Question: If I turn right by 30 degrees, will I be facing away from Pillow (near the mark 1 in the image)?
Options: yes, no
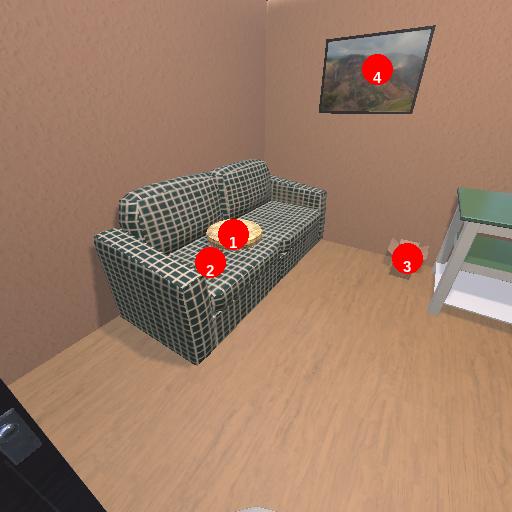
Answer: yes